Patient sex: F
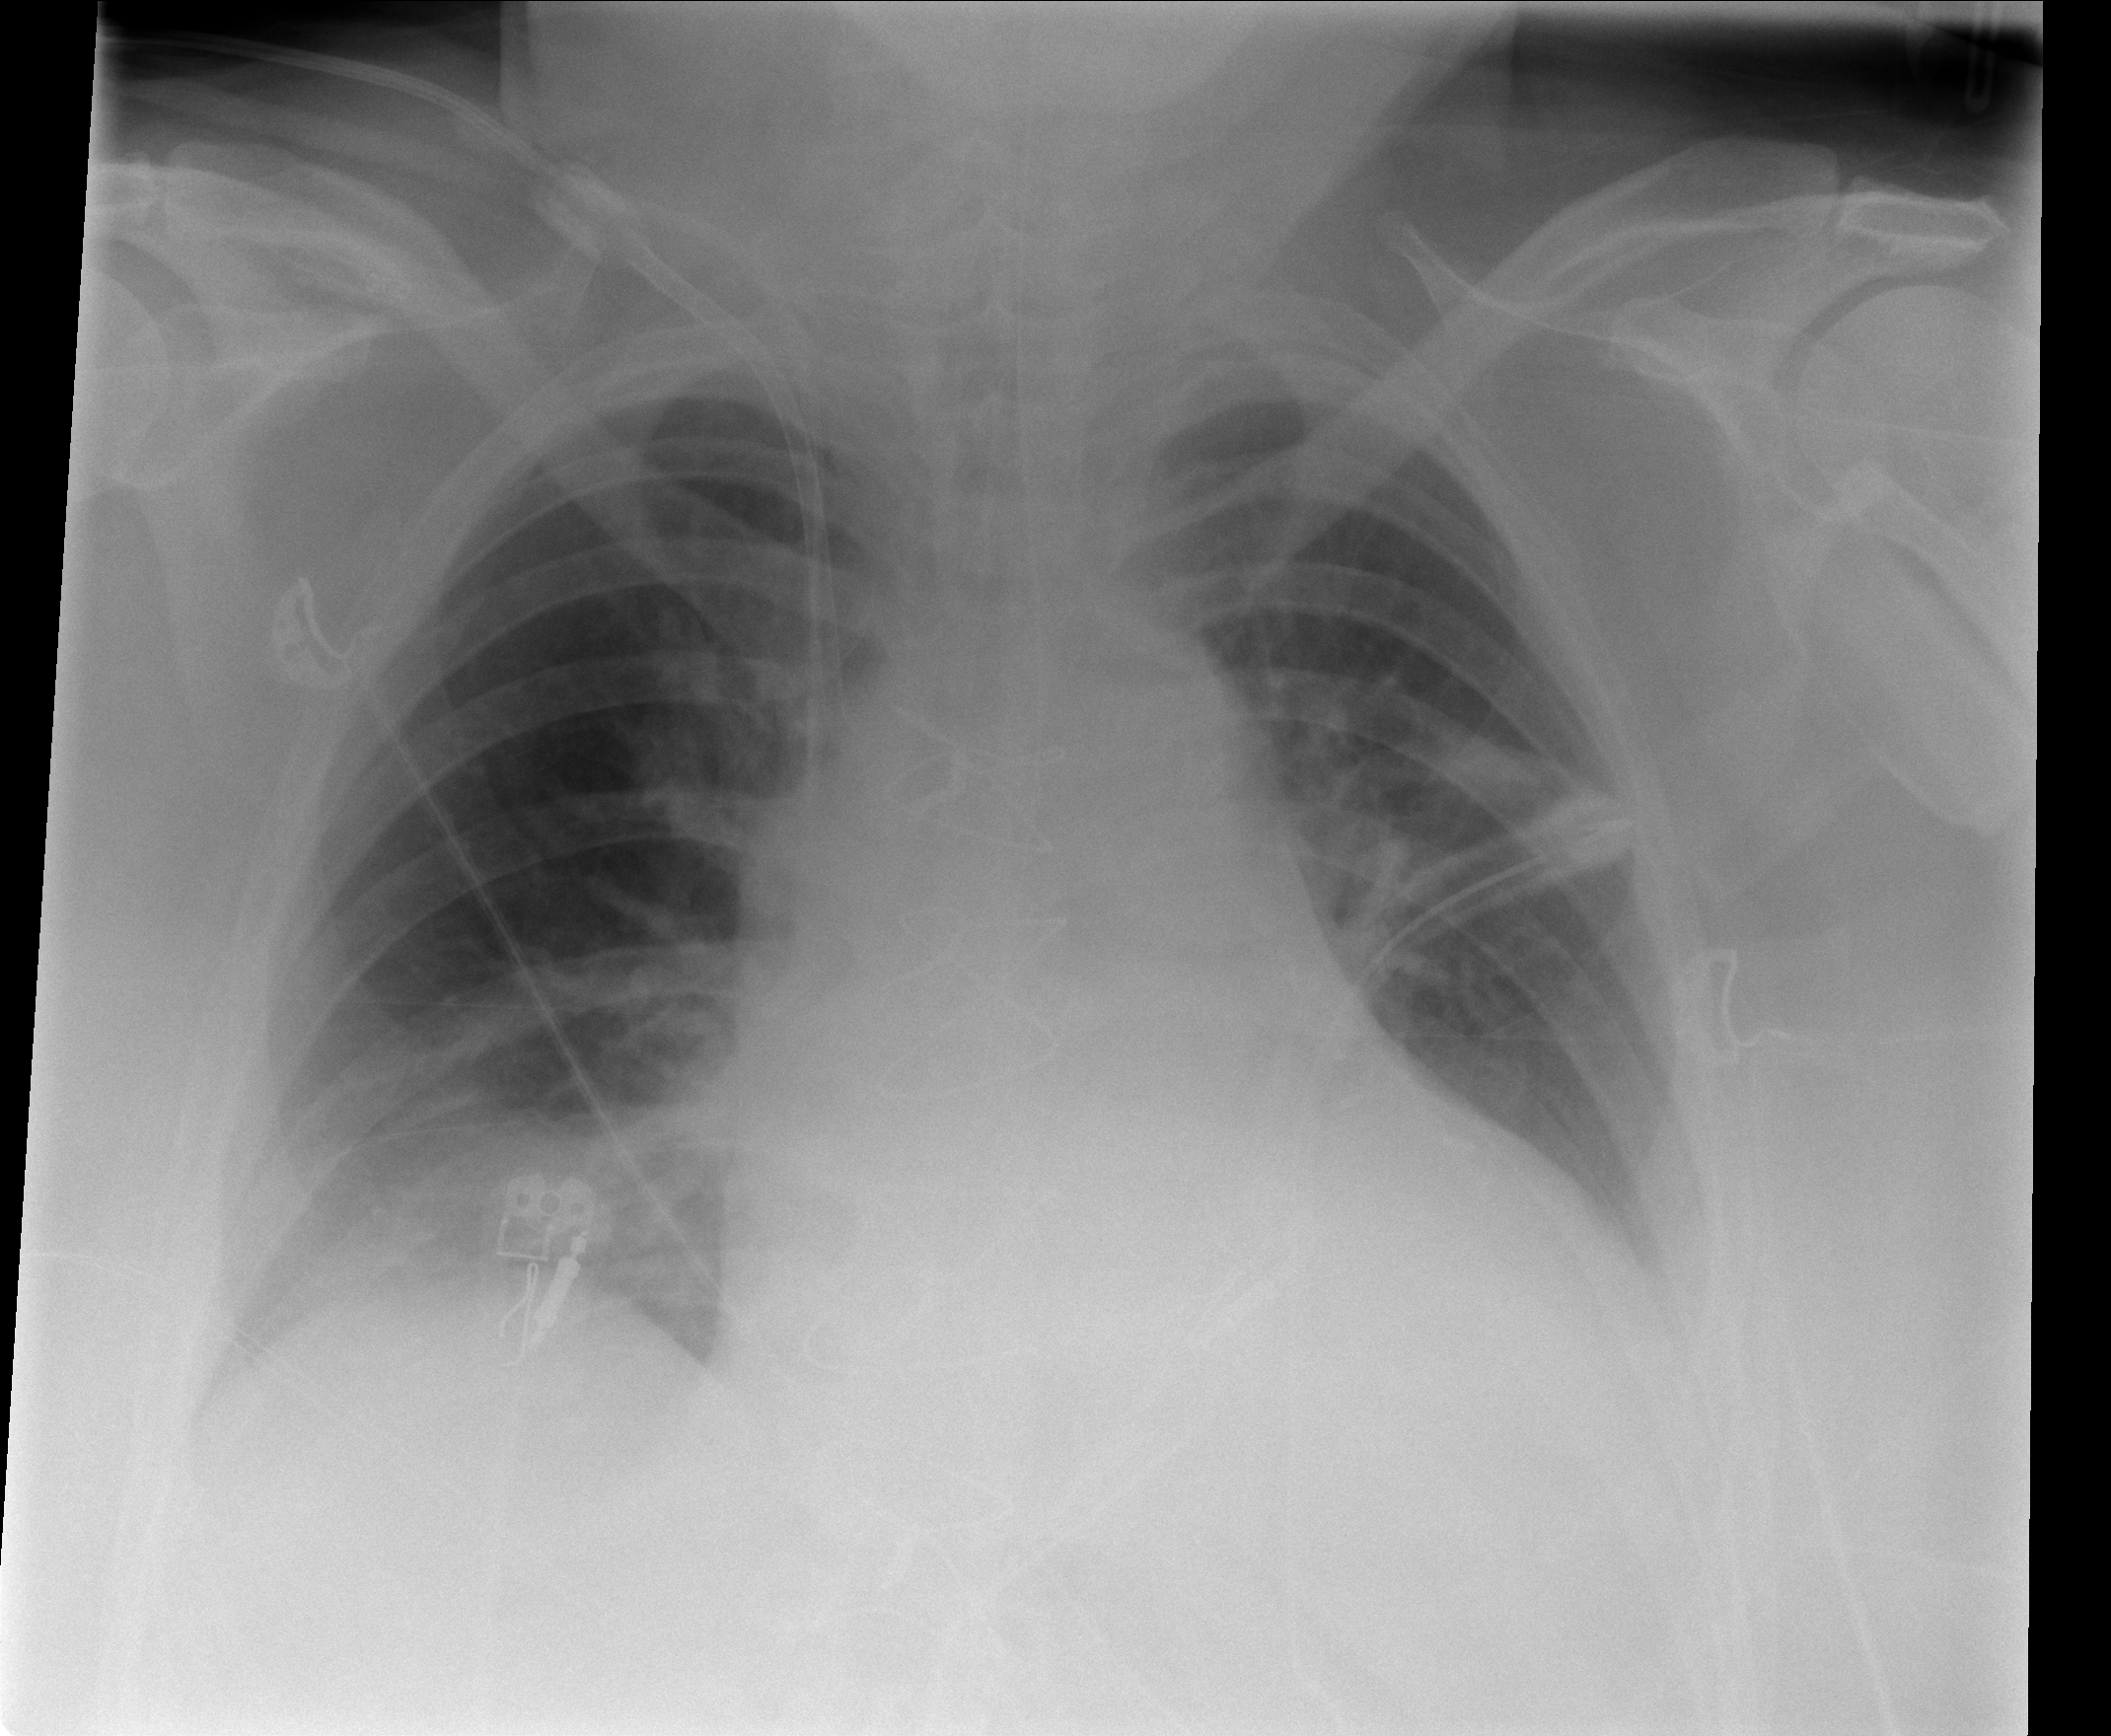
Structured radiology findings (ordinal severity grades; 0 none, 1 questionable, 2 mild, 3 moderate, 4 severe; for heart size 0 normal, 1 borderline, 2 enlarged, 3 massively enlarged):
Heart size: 2
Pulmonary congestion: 1
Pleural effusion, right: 0
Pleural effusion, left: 2
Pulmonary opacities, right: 0
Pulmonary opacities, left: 0
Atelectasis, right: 2
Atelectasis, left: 2